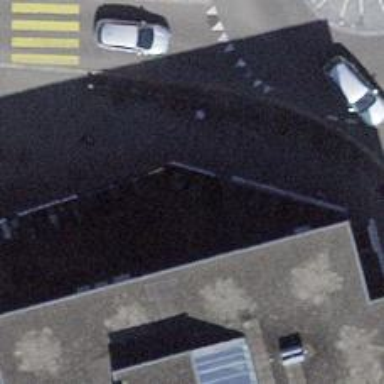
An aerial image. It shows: Kiosk.